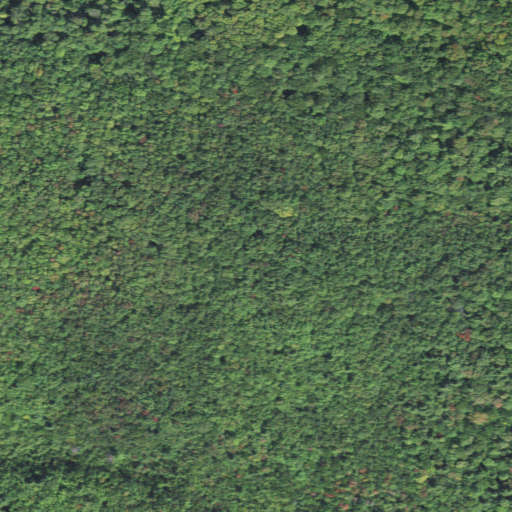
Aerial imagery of cape in Michigan named Grand Portal Point containing mixed forest, deciduous forest, and woody wetlands